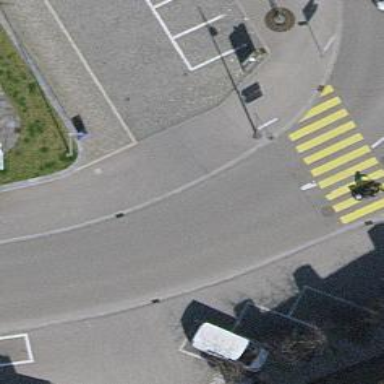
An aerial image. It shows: Service road with paving stones.